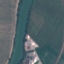
Land use / land cover class: River